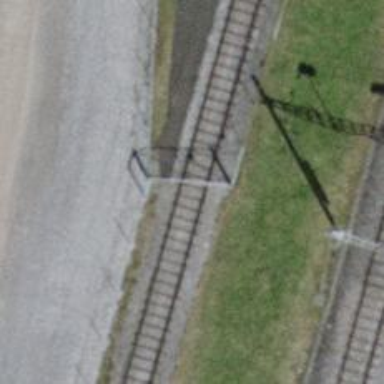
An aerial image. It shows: Single-track railway spur.